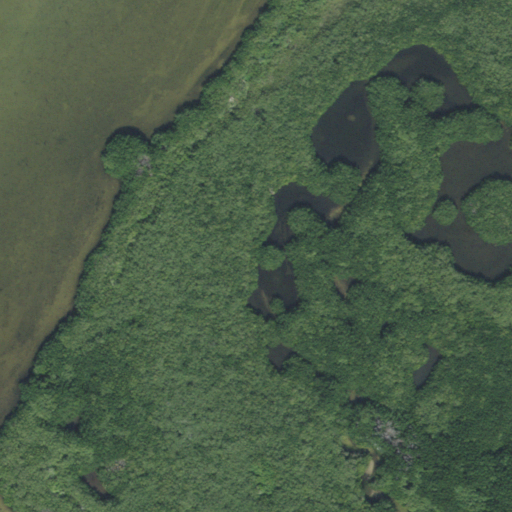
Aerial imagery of island in Florida named Picnic Island containing woody wetlands, herbaceous wetlands, and open water